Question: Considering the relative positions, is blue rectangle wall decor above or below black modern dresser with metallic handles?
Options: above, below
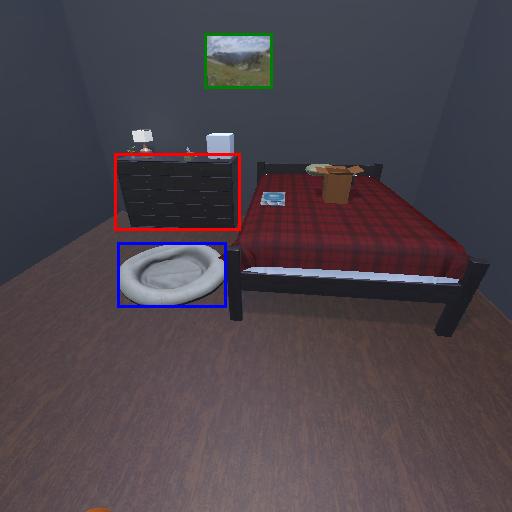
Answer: above